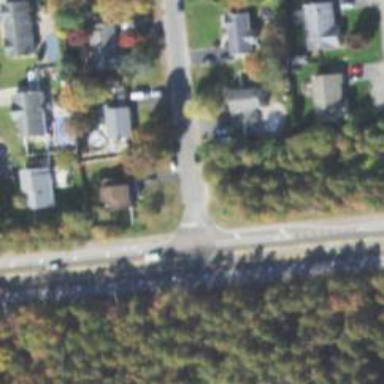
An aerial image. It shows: Residential road.